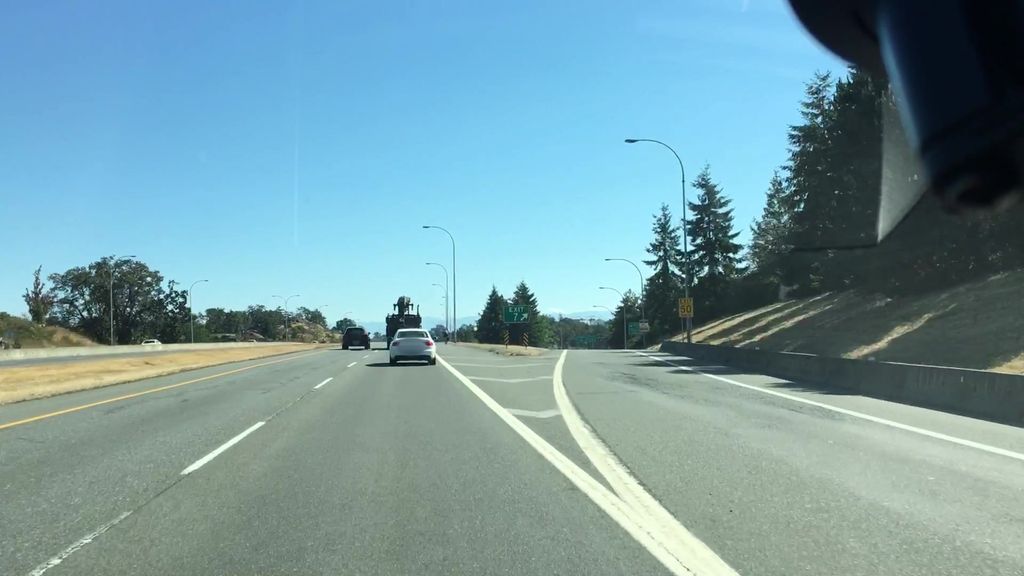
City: victoria